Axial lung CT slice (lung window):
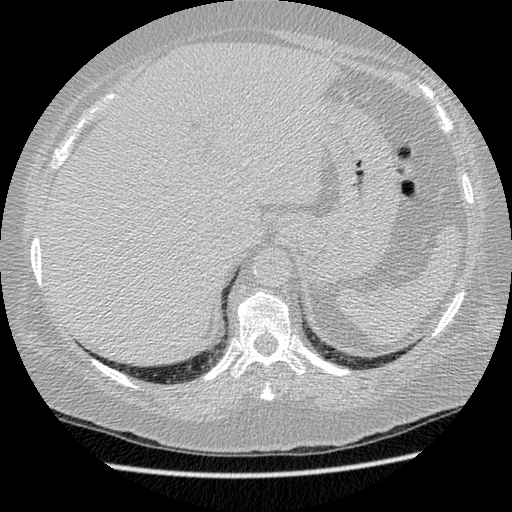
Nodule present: no